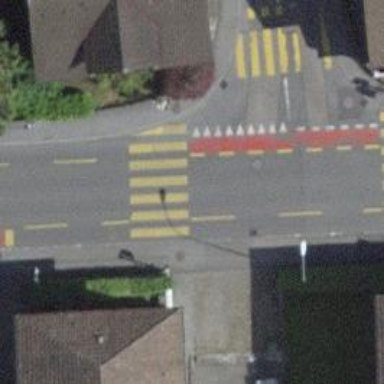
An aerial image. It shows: Pedestrian crossing with zebra markings on footway.